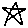
Label: star